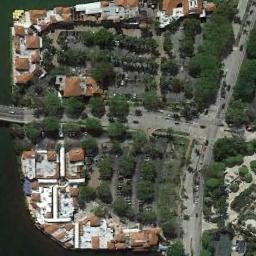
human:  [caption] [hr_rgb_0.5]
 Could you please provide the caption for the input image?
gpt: There are many roads and neatly arranged houses and trees and many vehicles in densely populated areas .

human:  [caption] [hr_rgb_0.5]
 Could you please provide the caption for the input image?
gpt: There are orange buildings with green trees around on a dense residential area .

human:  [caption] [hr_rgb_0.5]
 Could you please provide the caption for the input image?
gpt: There are many roads around the house .

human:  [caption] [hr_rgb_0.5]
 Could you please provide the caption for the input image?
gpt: The dense residential is next to the road with many cars .

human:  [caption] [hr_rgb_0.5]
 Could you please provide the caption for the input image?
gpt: A dense residential area with a grove of trees and lots of houses of the same style is next to the waters .